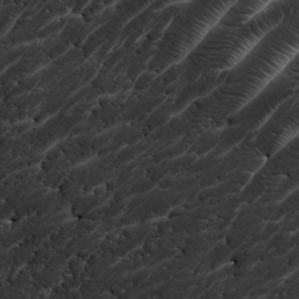
Label: non_frost